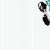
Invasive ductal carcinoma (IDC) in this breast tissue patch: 0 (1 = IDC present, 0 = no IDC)